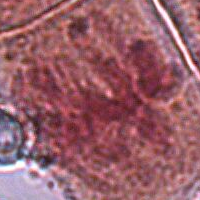
Label: metaphase